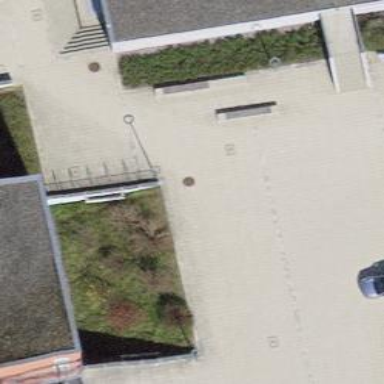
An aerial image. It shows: Footway made of paving stones.